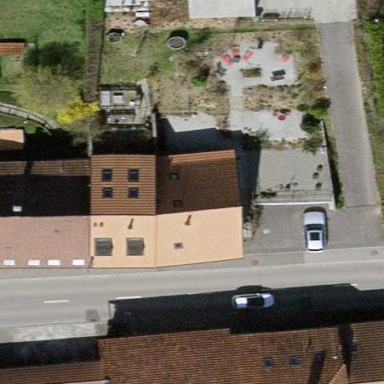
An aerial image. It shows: Residential building.